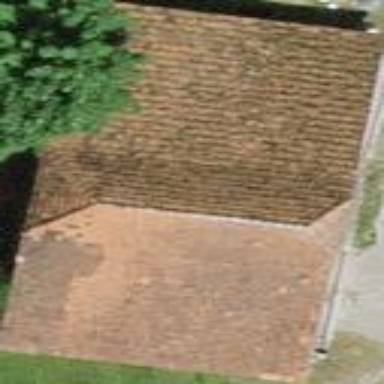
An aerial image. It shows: Barn.